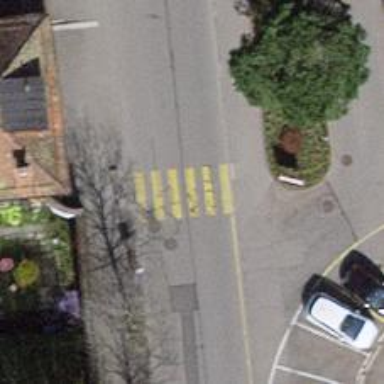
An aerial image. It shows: Uncontrolled crossing on the road.